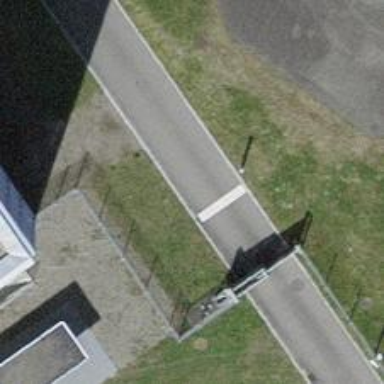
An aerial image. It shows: Gate.